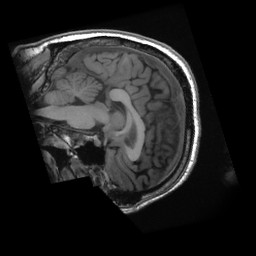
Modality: T1w
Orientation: sagittal
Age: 29
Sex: male
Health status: healthy
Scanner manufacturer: ge
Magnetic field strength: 3 T
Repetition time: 0.00842 s
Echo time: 0.003092 s